Field crop: tomato
Growth stage: 1
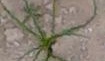
Species: cyperus